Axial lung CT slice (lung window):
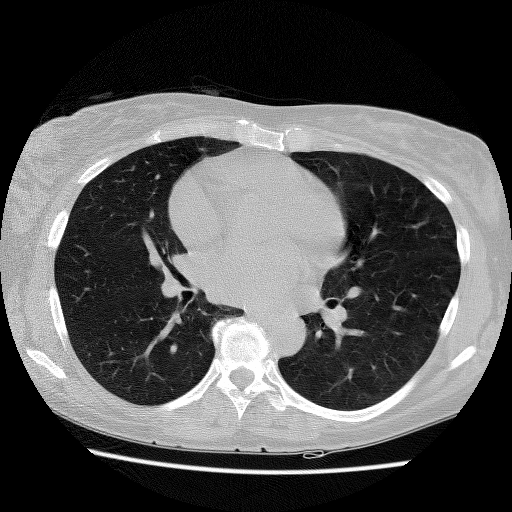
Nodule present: no